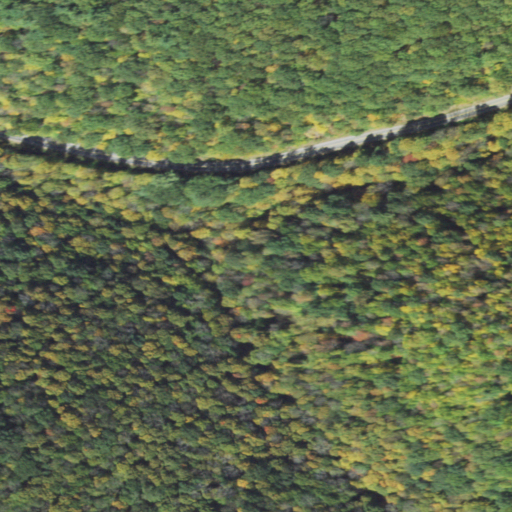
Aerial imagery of valley in Pennsylvania named Pritchard Hollow containing deciduous forest, mixed forest, open development, and low intensity development